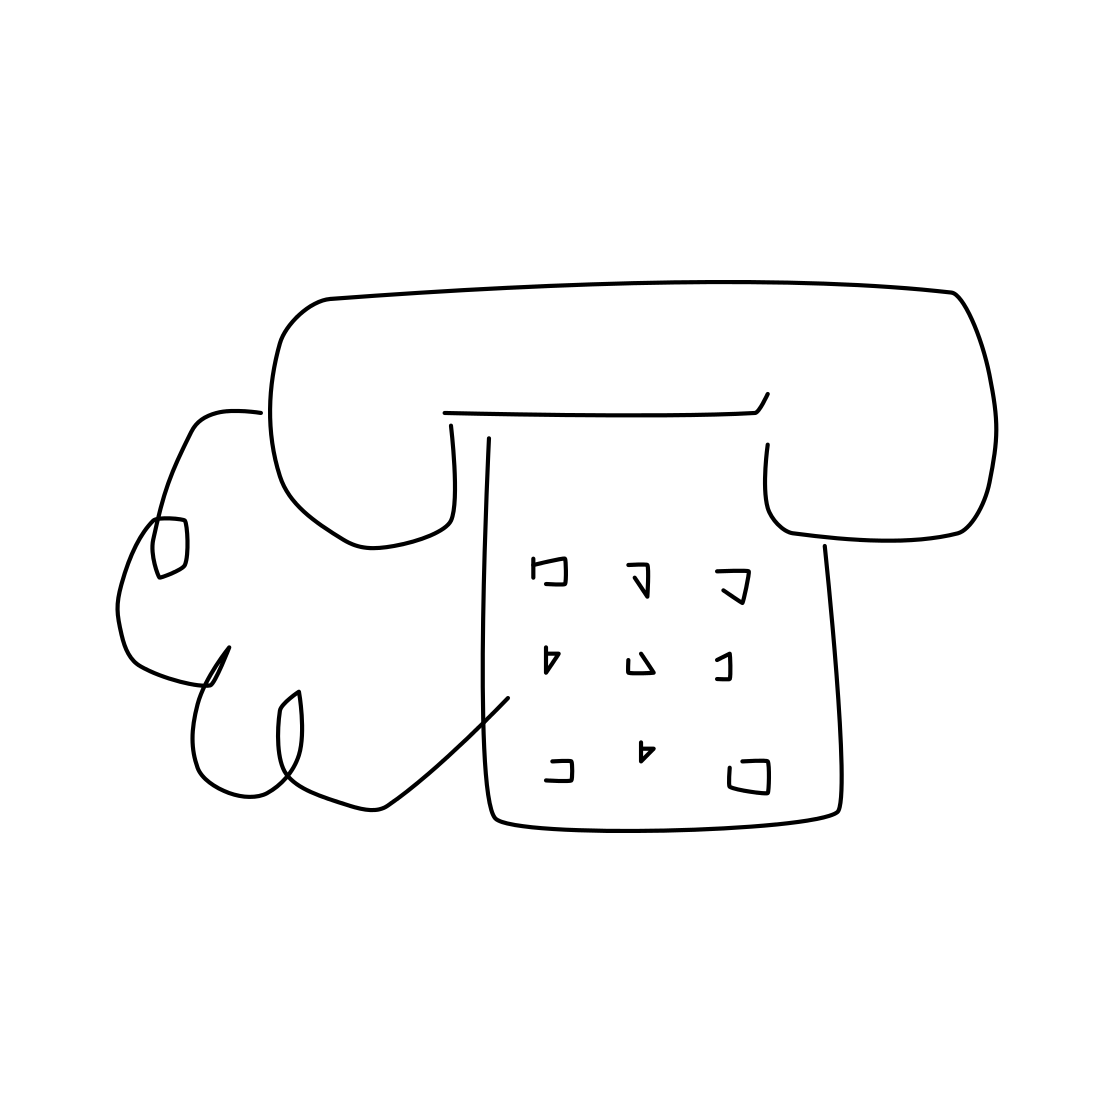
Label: telephone